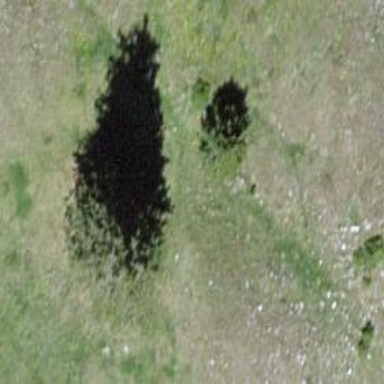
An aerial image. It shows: Needle-leaved tree in its natural environment.